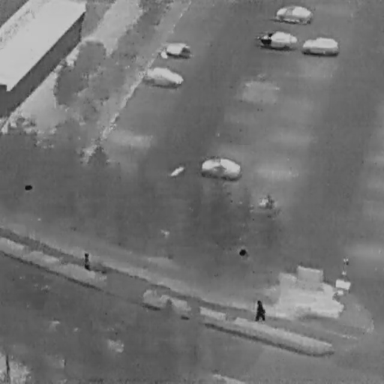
There are eight objects shown in the infrared image, including six Cars, and two People.